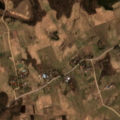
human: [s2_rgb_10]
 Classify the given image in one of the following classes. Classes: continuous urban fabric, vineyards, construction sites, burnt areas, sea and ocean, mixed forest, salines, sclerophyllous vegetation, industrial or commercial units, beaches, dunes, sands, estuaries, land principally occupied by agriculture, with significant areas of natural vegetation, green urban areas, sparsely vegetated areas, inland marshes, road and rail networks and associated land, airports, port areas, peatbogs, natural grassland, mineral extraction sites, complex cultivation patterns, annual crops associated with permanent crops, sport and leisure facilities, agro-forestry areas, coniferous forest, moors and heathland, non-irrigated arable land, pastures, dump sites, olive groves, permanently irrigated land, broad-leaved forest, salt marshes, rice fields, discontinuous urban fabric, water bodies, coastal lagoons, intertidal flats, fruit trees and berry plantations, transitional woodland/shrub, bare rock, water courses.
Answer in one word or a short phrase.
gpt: discontinuous urban fabric, pastures, complex cultivation patterns, land principally occupied by agriculture, with significant areas of natural vegetation, broad-leaved forest